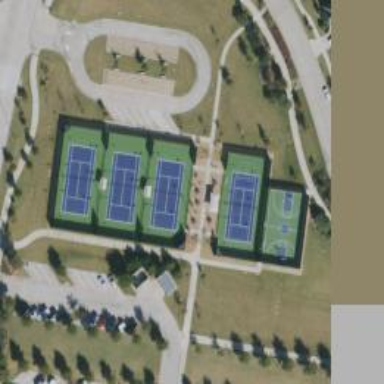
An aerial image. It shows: Tennis court in leisure pitch.